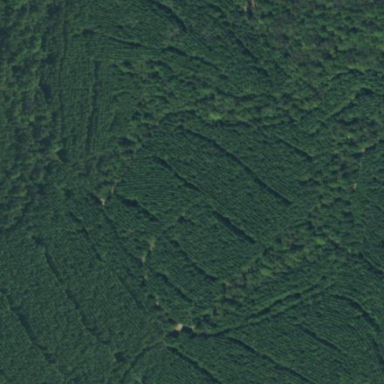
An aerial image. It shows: Evergreen forest with needle-leaved trees.